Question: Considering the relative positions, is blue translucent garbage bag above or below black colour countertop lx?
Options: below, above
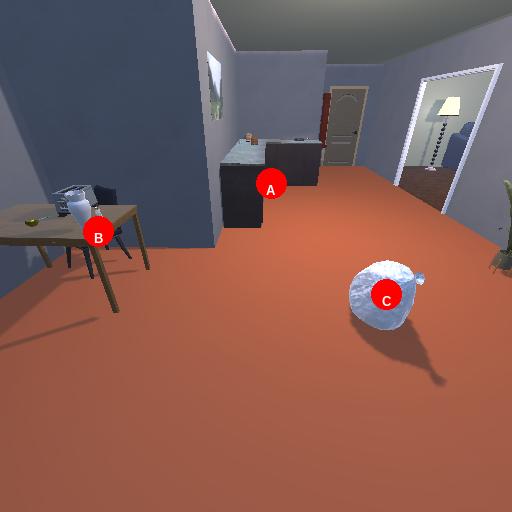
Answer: below